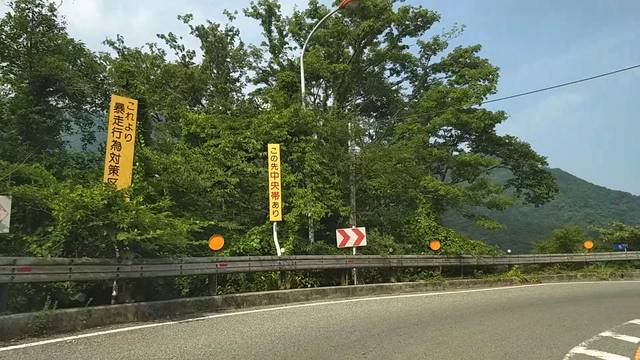
Region: Japan
Coordinates: 35.24, 139.072